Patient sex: M
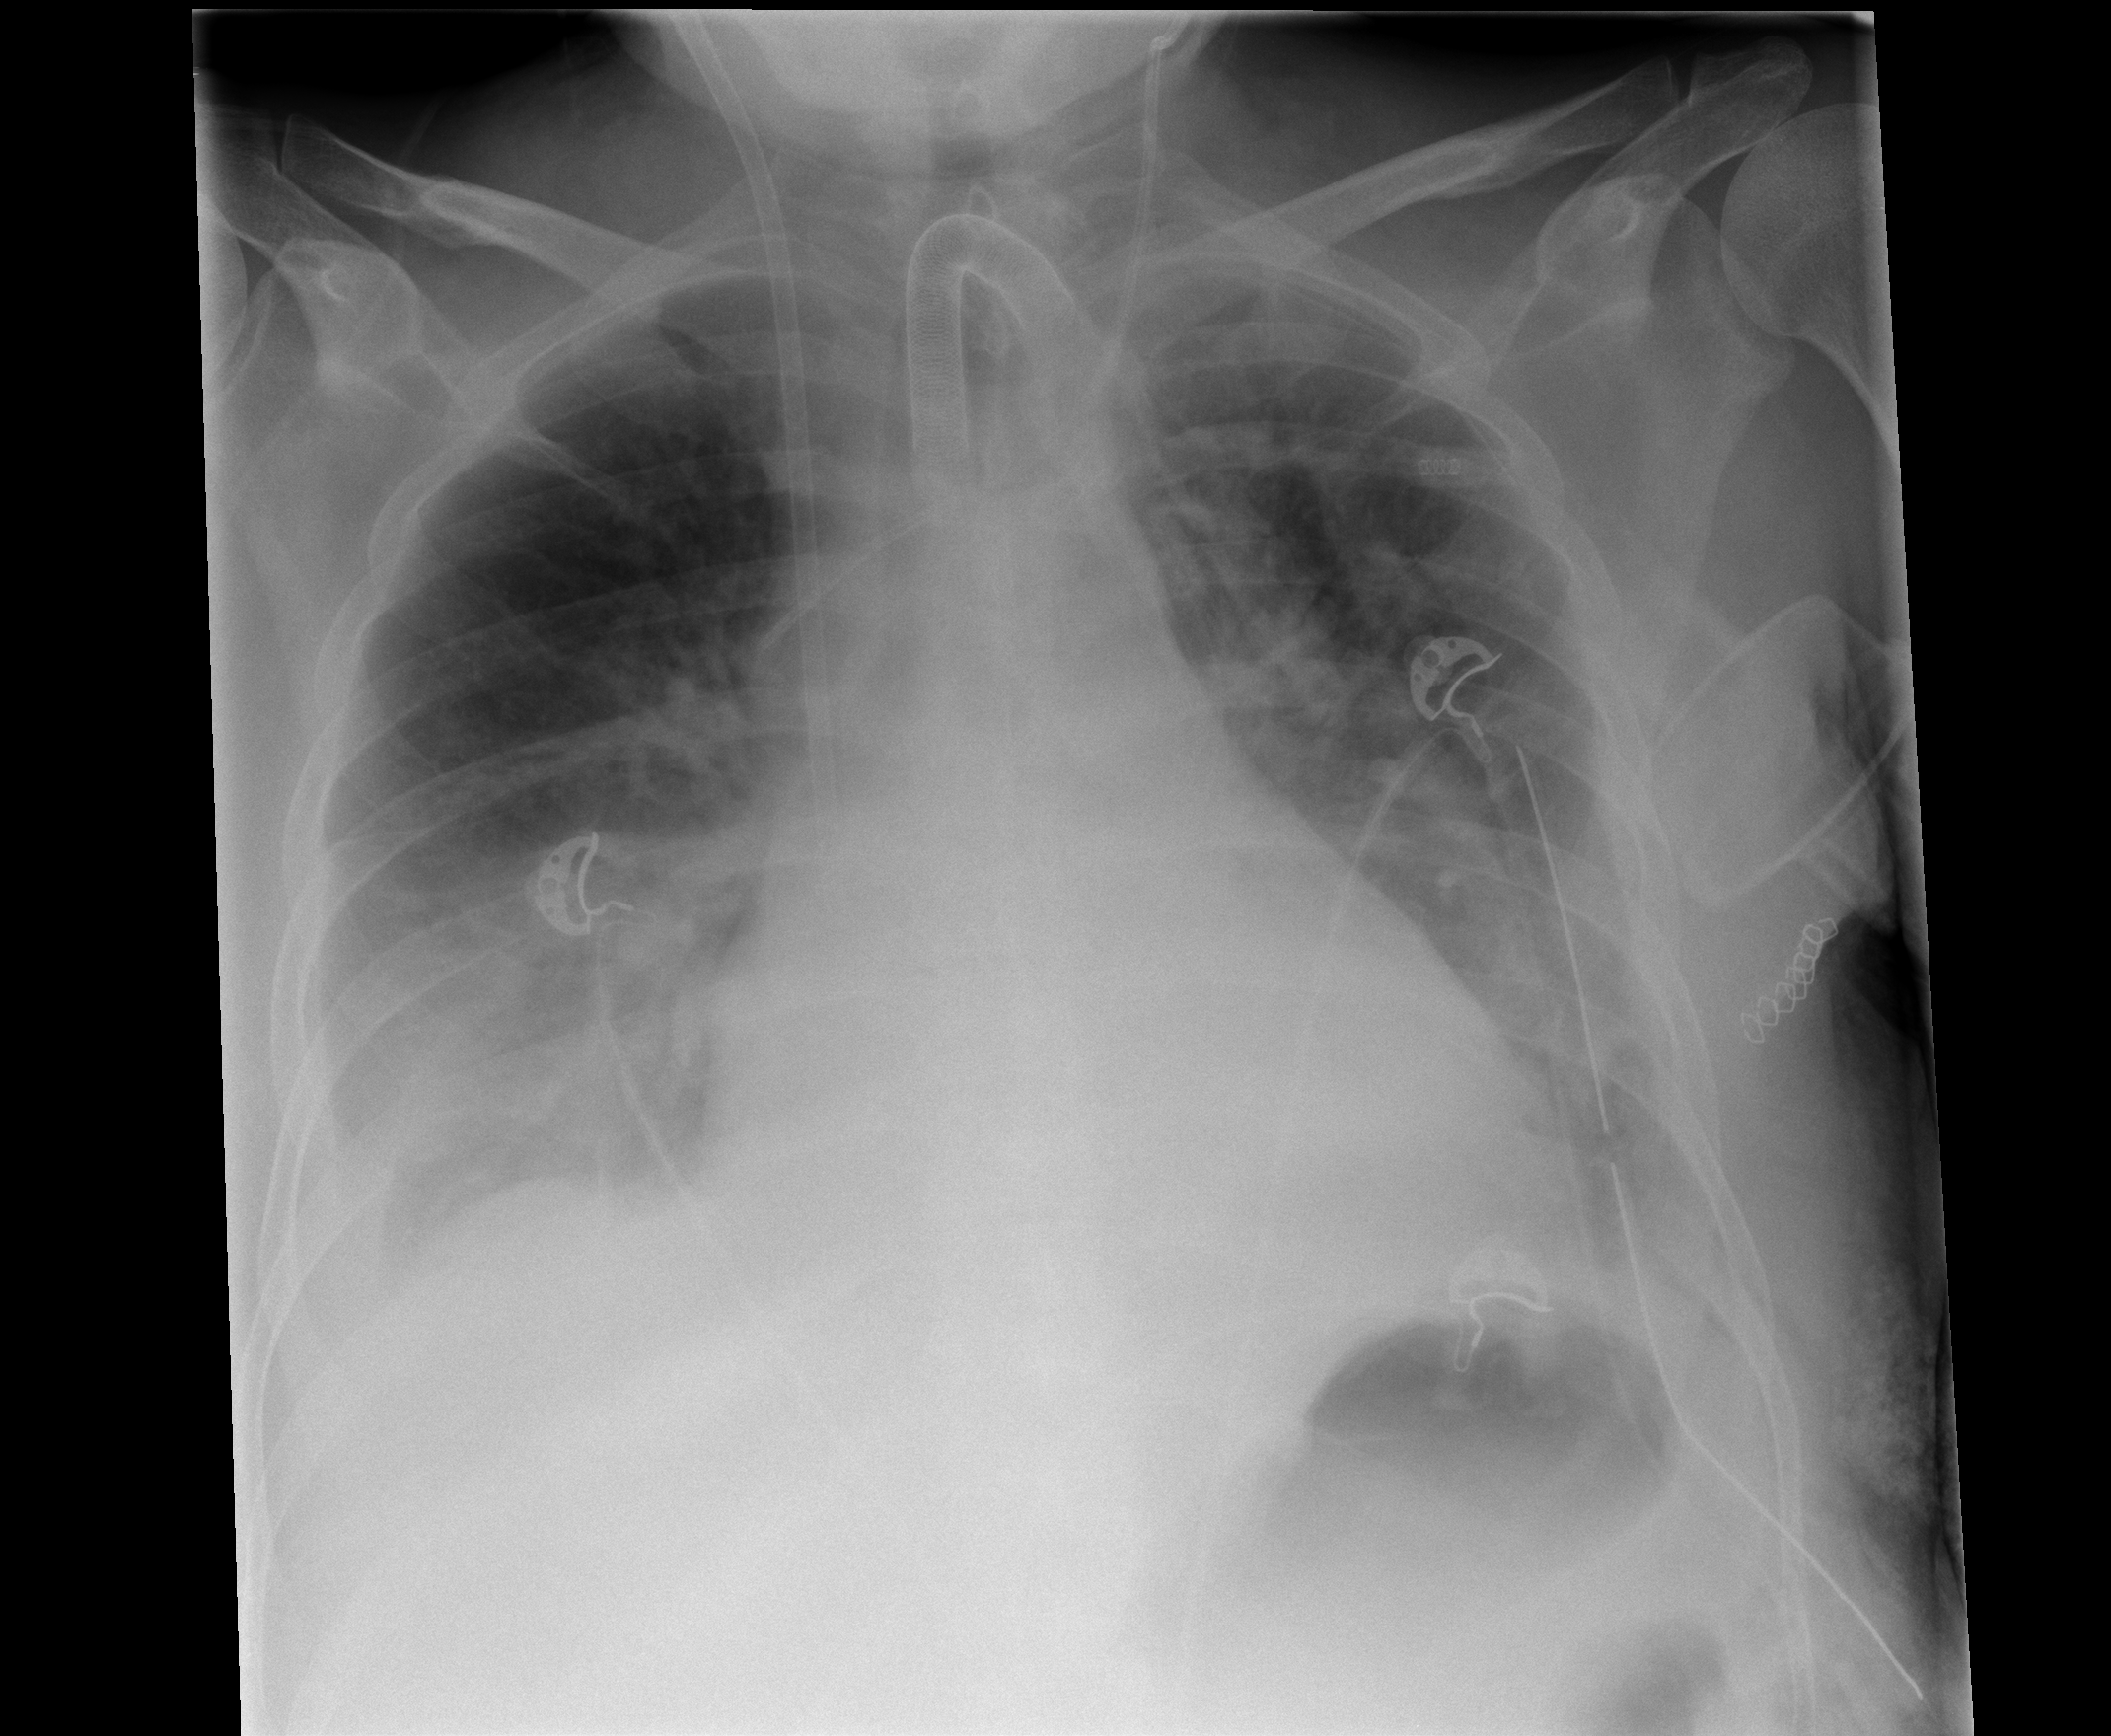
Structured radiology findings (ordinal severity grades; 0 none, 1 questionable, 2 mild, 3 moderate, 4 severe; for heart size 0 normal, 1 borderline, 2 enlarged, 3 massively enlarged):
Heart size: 1
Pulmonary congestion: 1
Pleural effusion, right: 2
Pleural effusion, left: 2
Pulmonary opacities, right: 0
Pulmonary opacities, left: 0
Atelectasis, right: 2
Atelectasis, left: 2